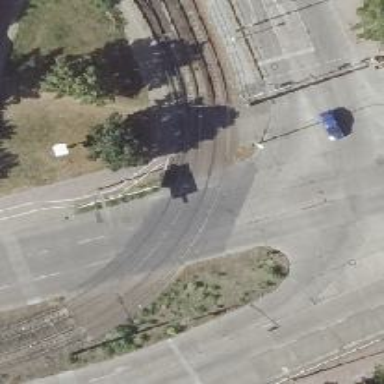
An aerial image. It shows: Tram crossing with traffic signals.